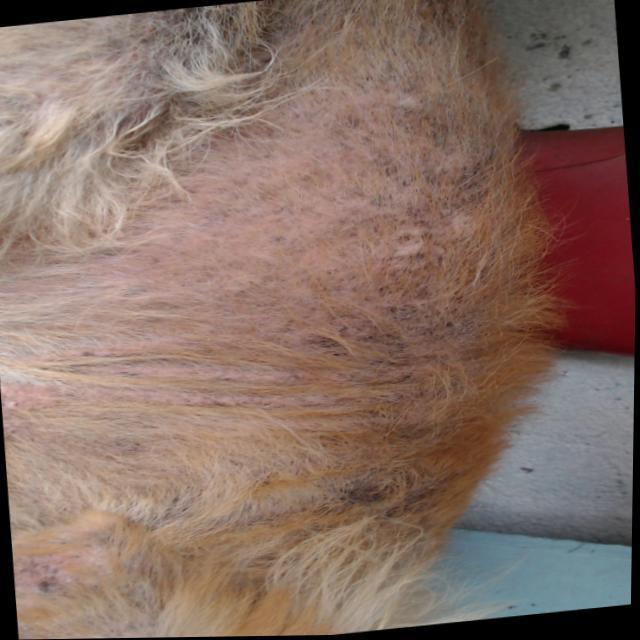
Canine demodicosis (Demodex mange) — caused by Demodex canis mites. Presents with alopecia, follicular papules, pustules, and comedones. Often localized on face and forelimbs.